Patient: sex F, age 78
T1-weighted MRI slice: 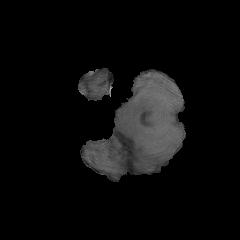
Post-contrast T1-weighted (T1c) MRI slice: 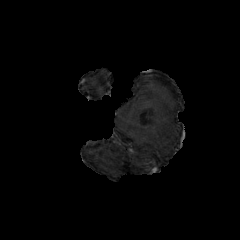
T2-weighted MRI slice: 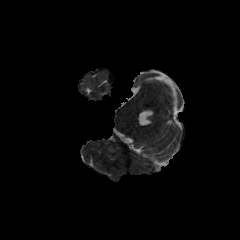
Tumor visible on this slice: no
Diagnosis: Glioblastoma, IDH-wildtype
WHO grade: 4